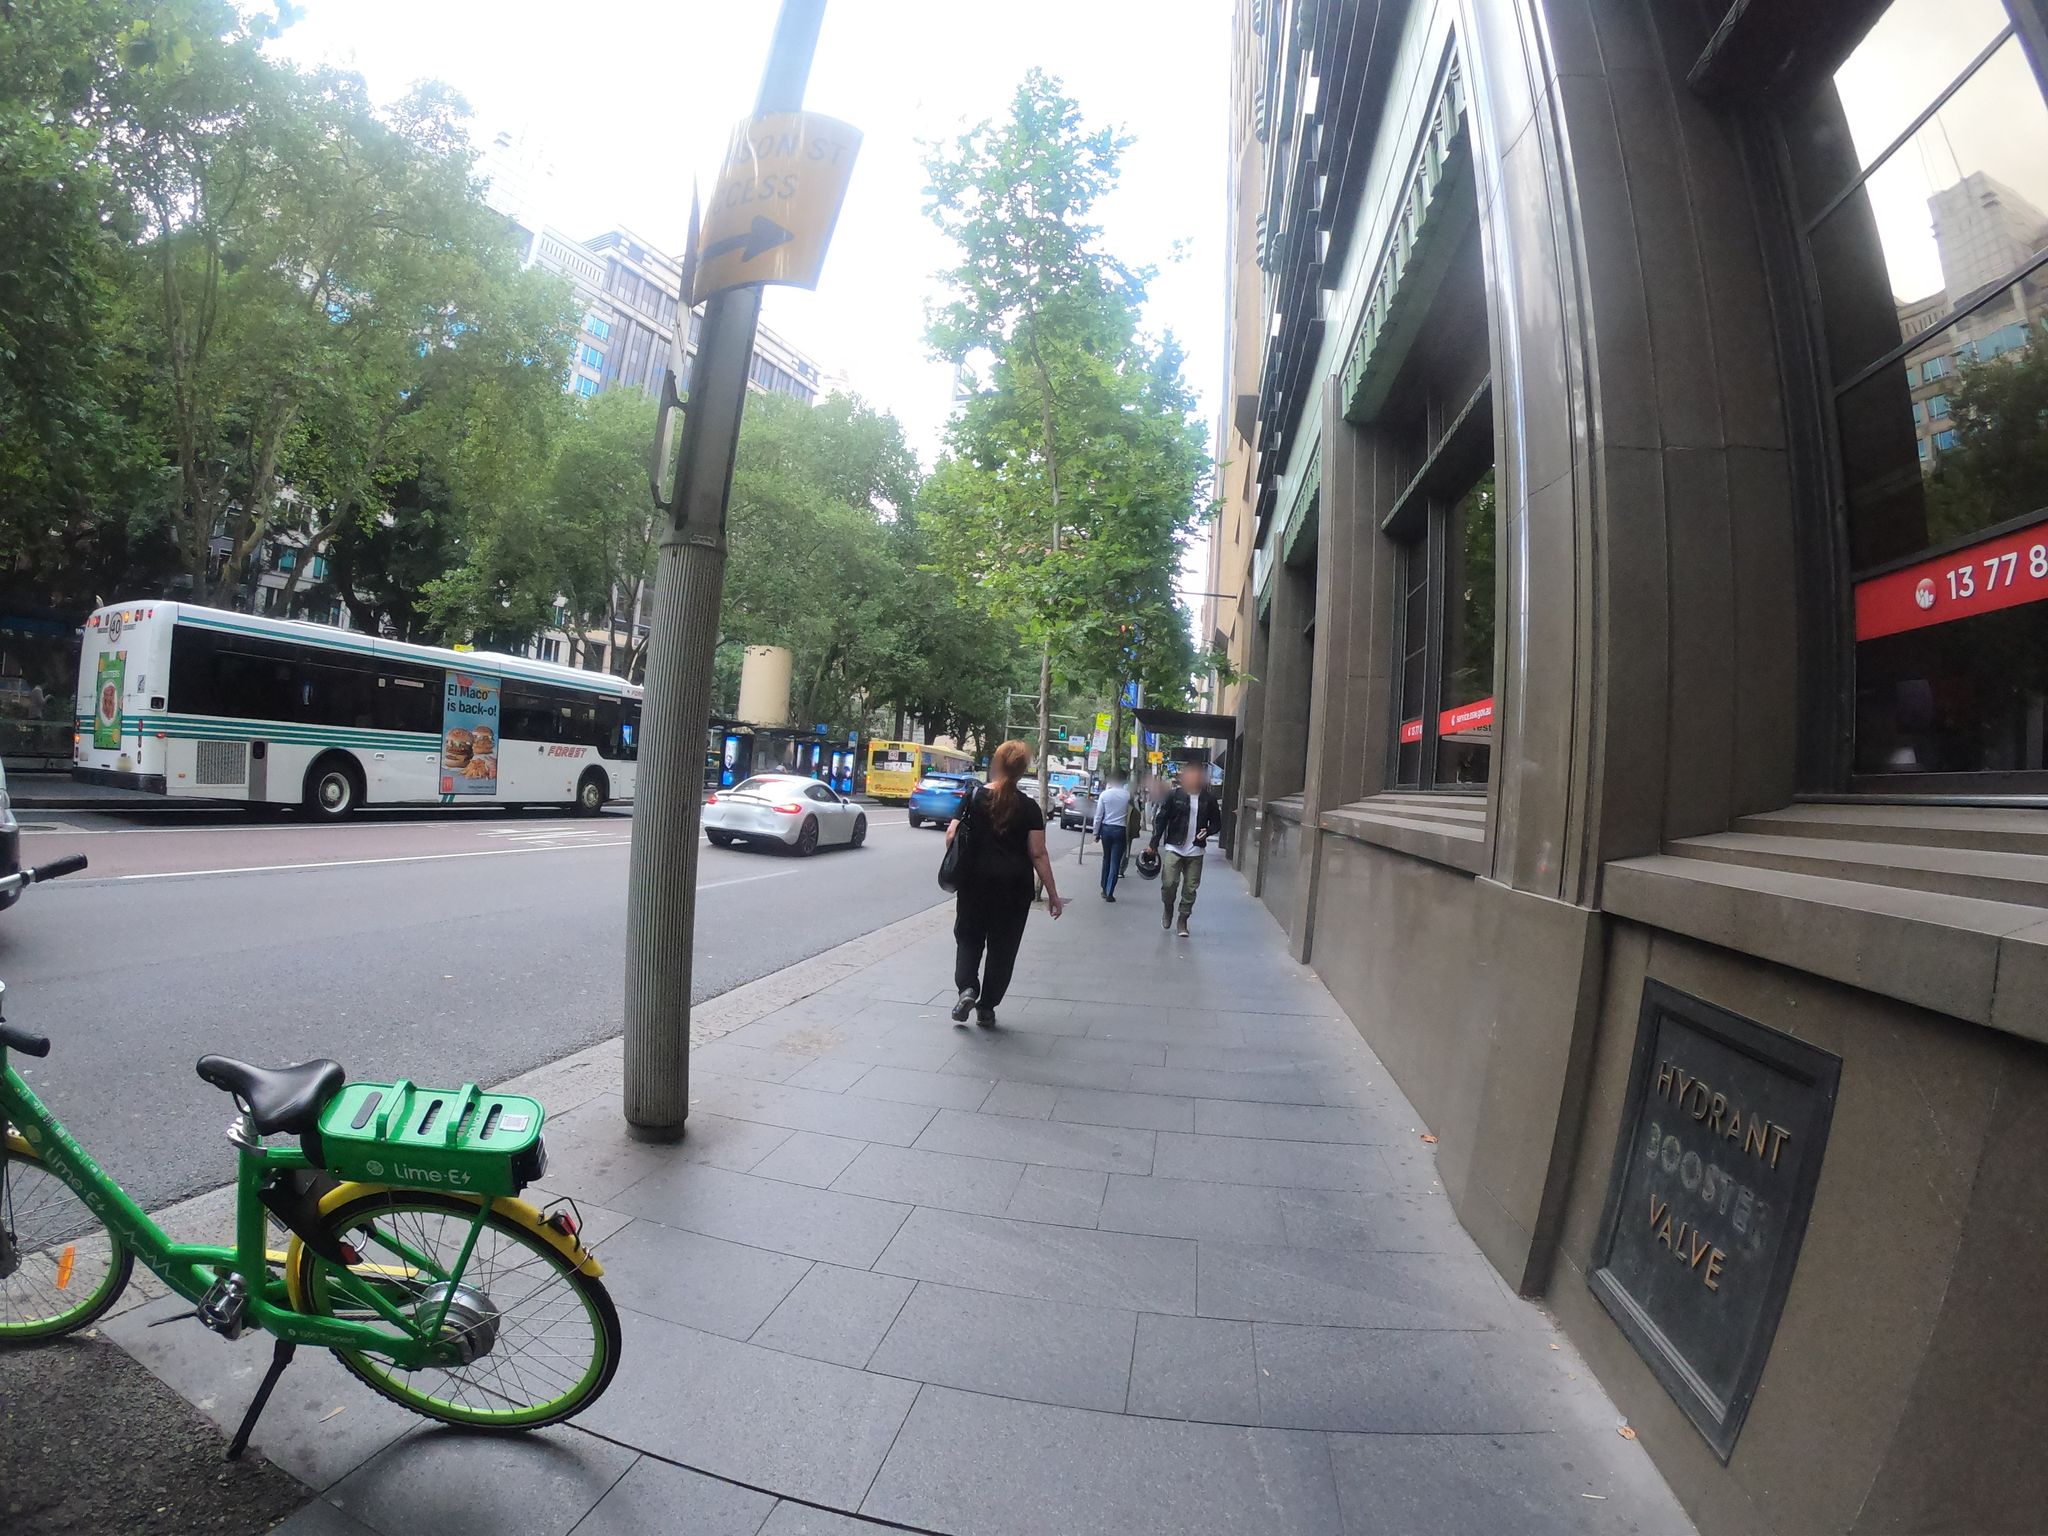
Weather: clear
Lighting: day
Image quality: good
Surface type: walking surface
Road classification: footway
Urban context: urban centre
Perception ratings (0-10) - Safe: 3.28, Lively: 8.61, Beautiful: 5.66, Boring: 1.87, Depressing: 1.02, Wealthy: 4.72